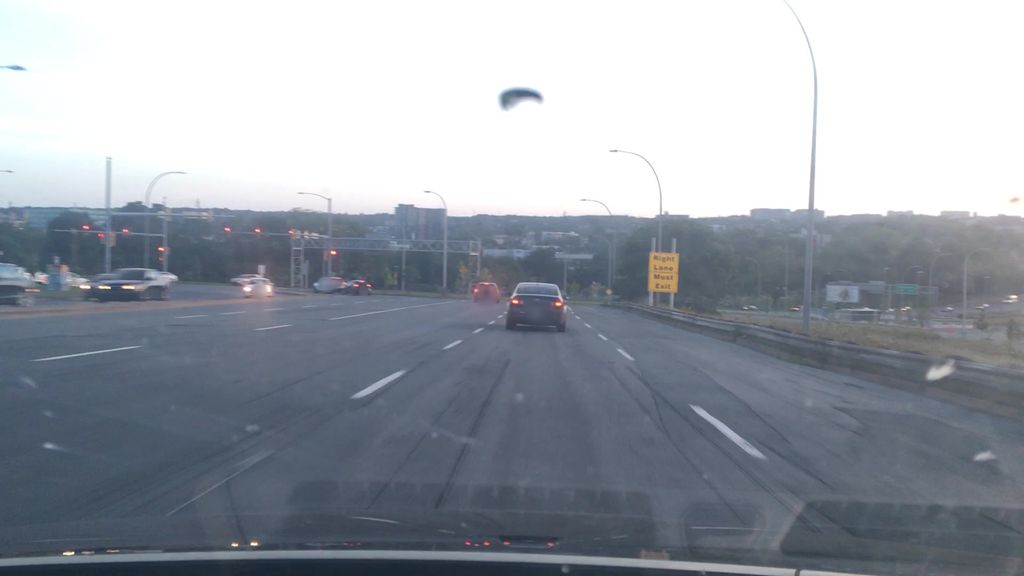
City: halifax